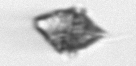
Label: Kryptoperidinium_triquetrum